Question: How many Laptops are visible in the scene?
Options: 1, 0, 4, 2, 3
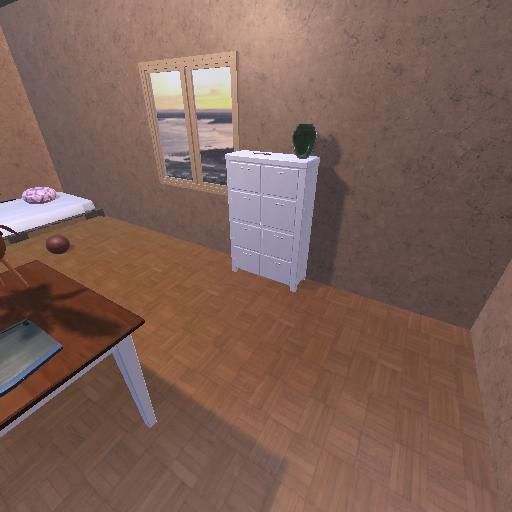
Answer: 1